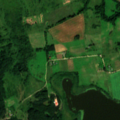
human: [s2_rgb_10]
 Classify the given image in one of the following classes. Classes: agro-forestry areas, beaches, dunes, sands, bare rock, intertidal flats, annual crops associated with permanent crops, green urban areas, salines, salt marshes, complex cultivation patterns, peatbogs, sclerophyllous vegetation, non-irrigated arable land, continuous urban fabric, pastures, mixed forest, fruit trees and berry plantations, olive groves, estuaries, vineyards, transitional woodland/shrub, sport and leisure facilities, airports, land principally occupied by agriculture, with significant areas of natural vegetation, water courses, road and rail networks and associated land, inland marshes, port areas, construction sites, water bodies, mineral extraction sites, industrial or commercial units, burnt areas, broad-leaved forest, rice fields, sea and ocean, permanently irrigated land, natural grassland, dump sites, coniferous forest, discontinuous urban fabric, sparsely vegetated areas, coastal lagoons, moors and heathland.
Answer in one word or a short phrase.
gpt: pastures, complex cultivation patterns, land principally occupied by agriculture, with significant areas of natural vegetation, broad-leaved forest, mixed forest, water bodies